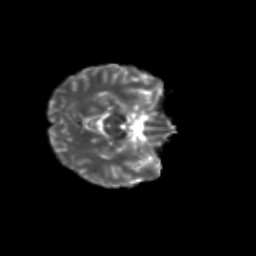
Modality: T2w
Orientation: axial
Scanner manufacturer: siemens
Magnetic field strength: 3 T
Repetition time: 9.2 s
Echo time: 0.084 s